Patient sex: M
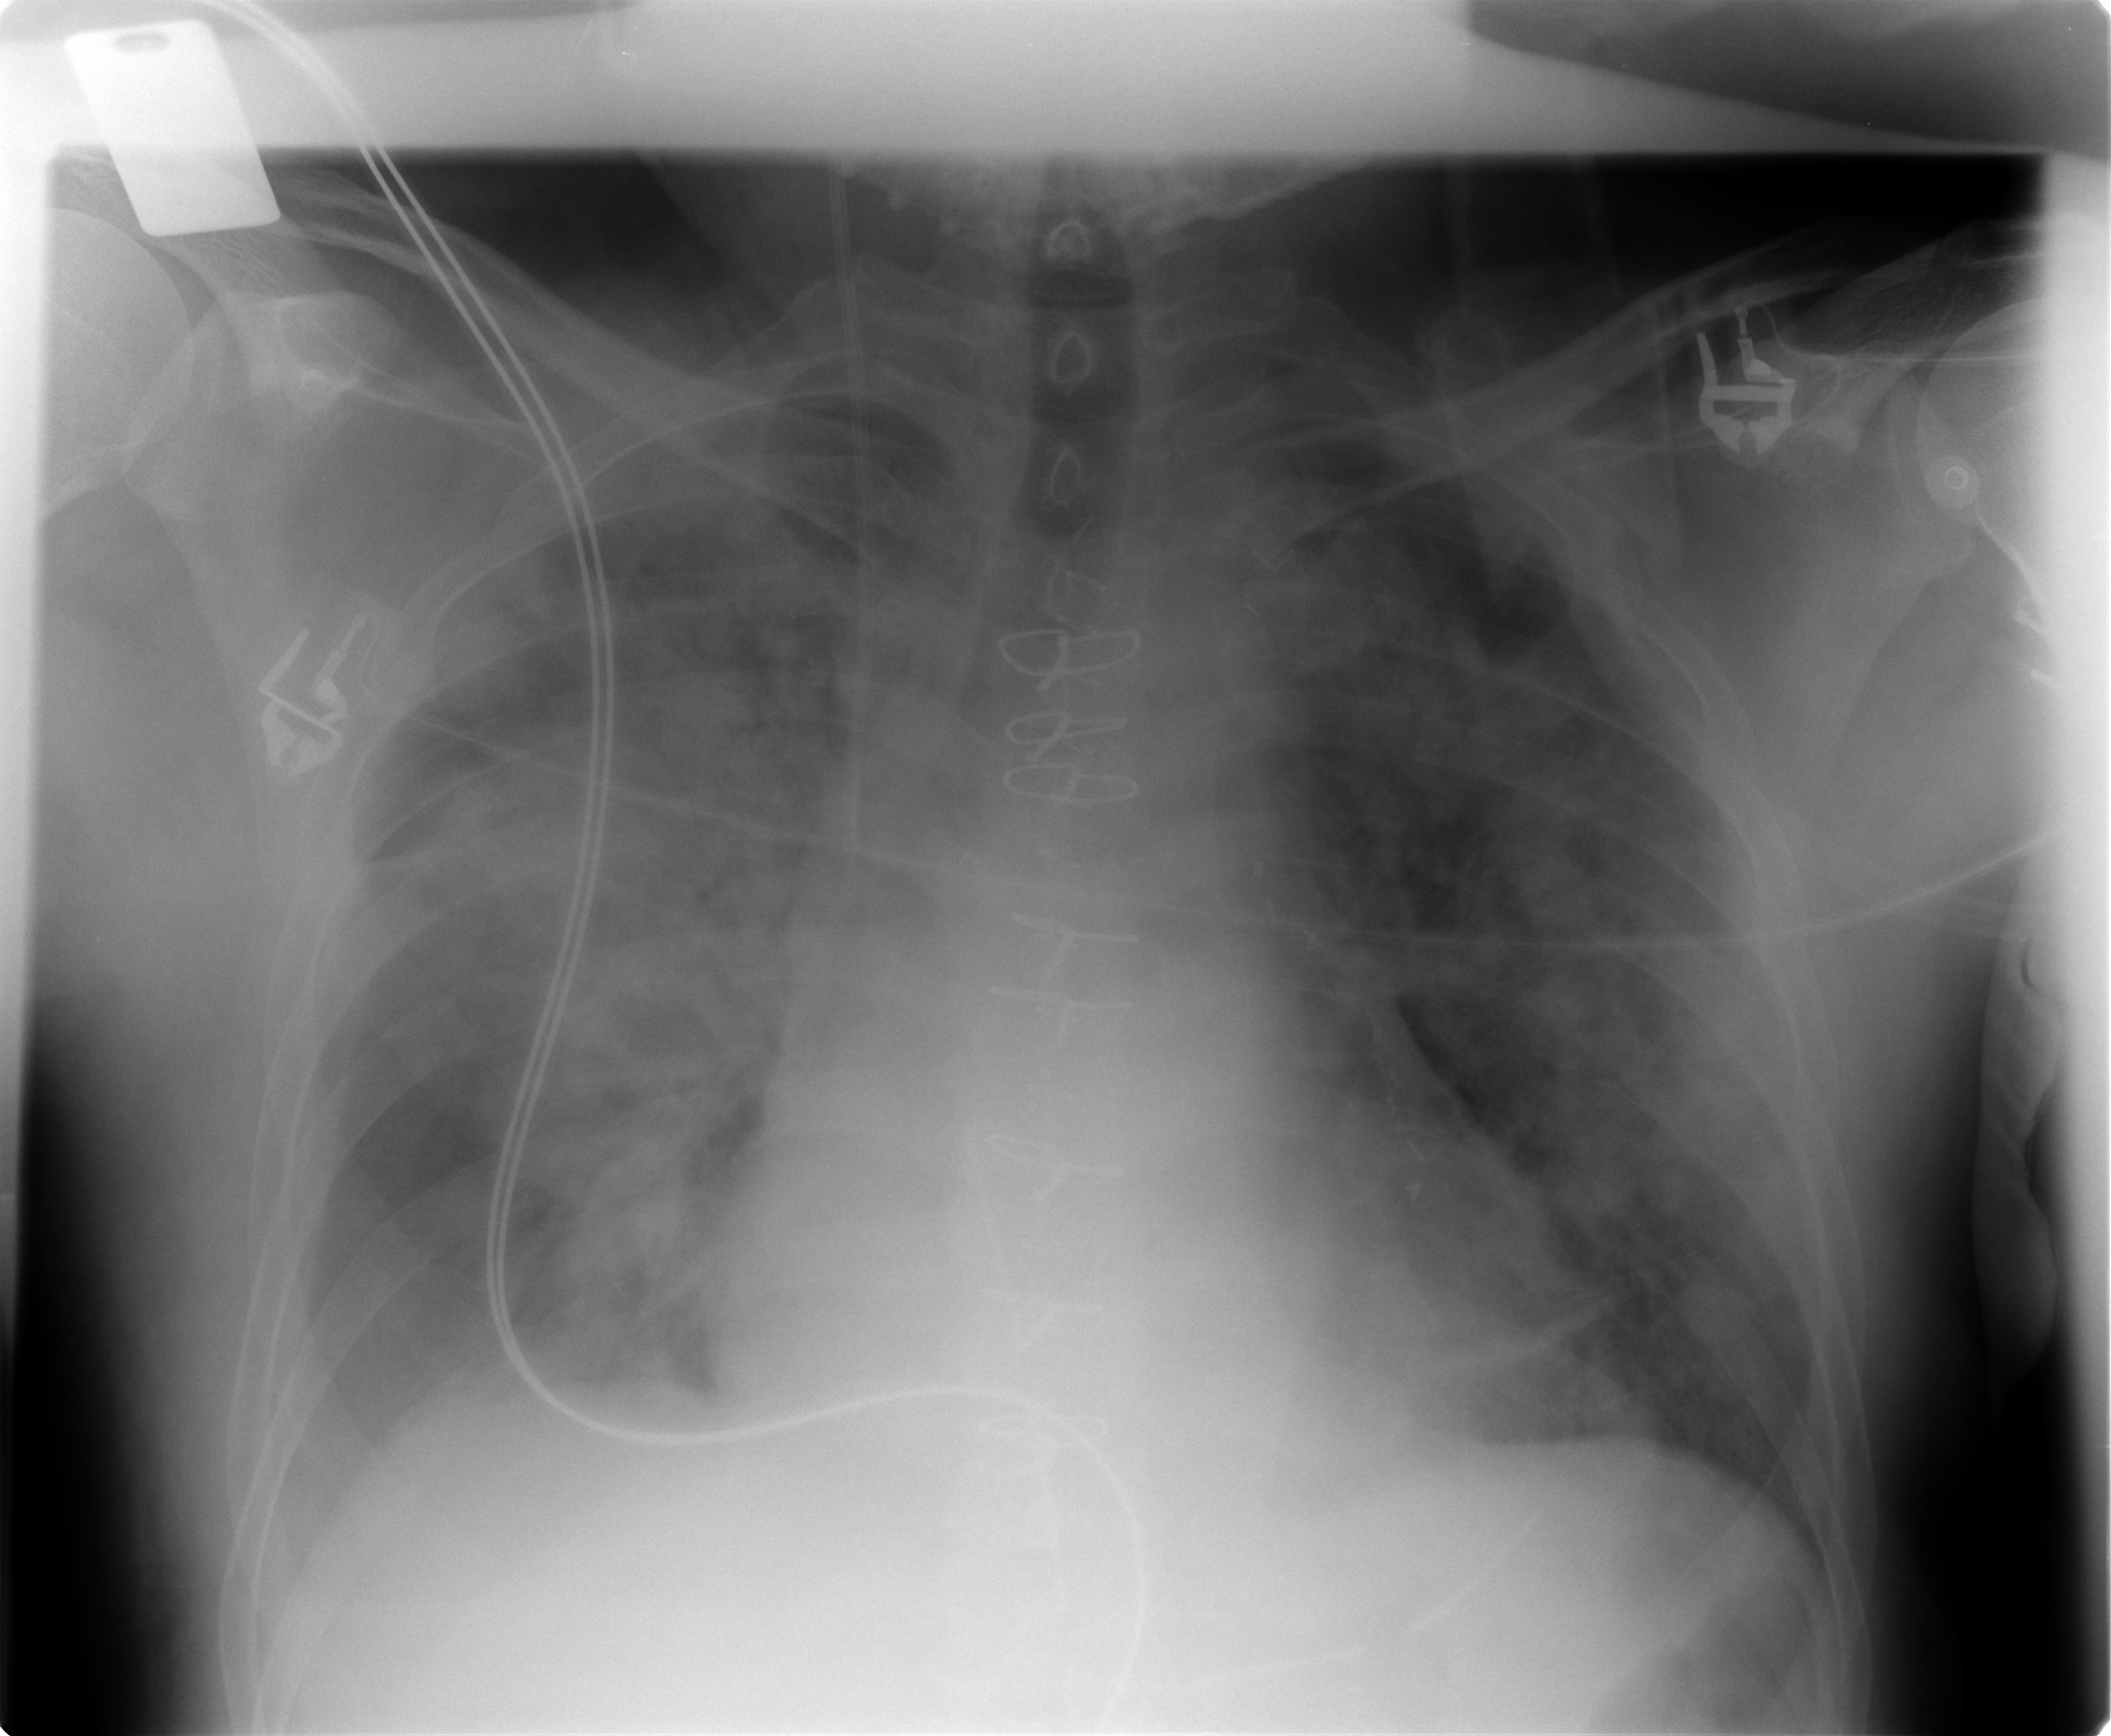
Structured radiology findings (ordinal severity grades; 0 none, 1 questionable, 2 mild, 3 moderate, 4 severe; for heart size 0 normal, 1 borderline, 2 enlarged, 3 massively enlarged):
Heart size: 2
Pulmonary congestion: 2
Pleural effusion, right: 1
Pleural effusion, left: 2
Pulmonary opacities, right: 4
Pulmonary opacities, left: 3
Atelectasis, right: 0
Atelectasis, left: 2